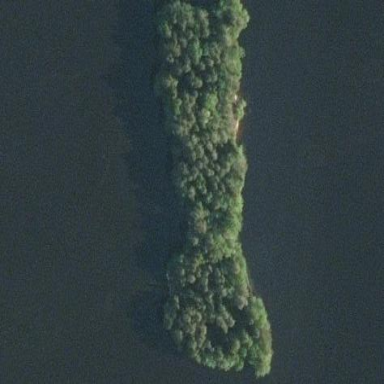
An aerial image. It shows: Islet.